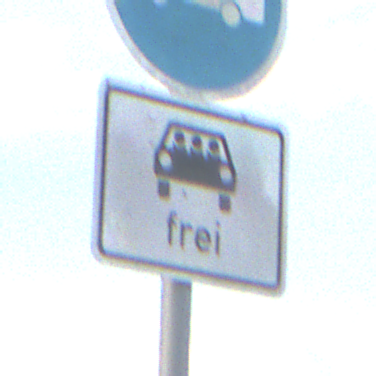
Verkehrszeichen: MehrfachbesetzePersonenkraftwagenFrei
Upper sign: Busssonderstreifen
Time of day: SunriseSunset
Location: Outdoor (Nature)
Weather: PartlyCloudy
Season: NotSpecified
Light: Natural